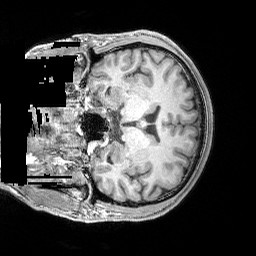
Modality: T1w
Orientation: coronal
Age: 23
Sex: male
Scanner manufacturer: siemens
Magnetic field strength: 3 T
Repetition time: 2.53 s
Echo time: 0.00326 s